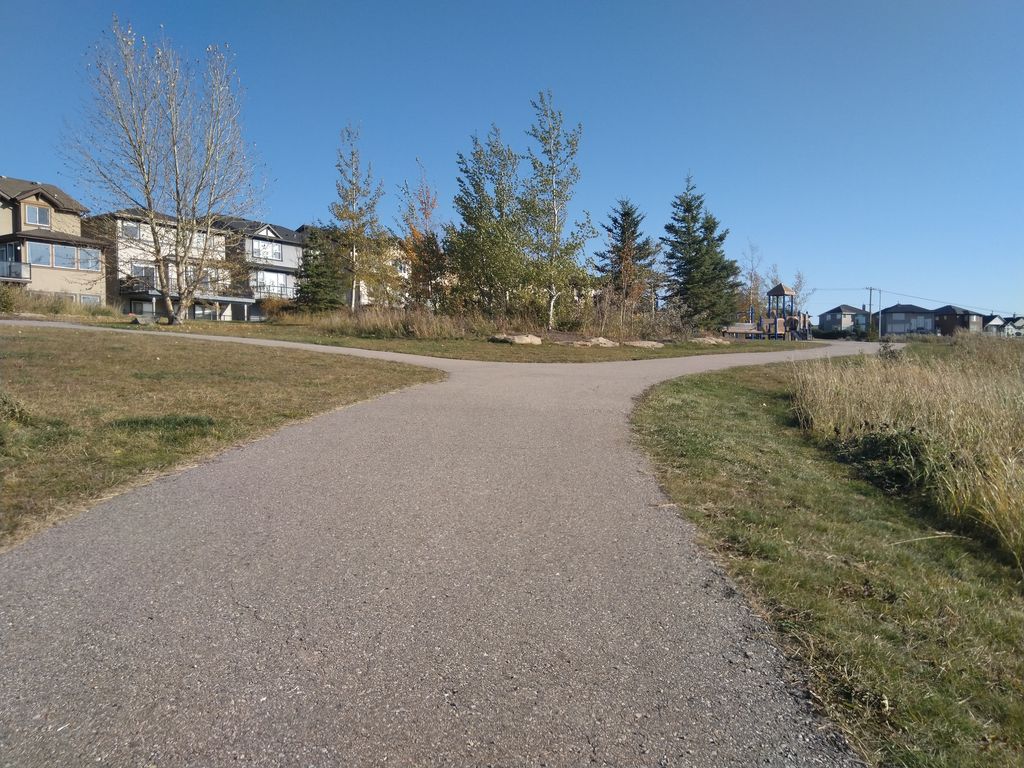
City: calgary